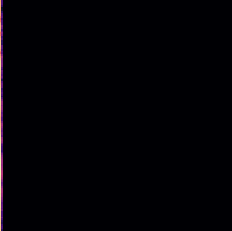
Sound class: Sea waves